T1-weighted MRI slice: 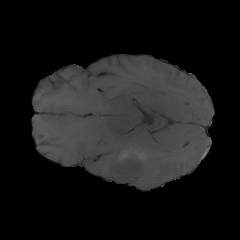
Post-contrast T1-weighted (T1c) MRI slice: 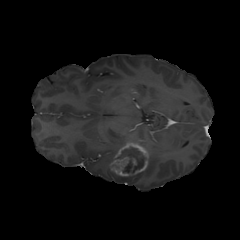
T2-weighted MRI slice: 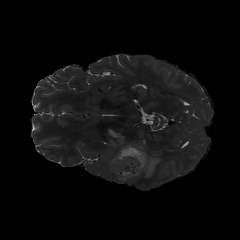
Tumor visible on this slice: yes